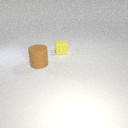
small yellow rubber cube to the right of large brown rubber cylinder